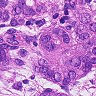
Metastatic tissue present: yes